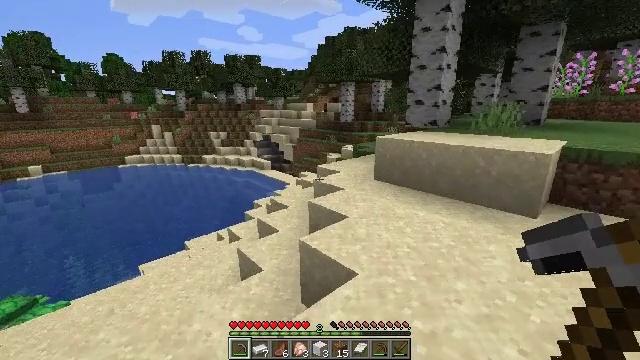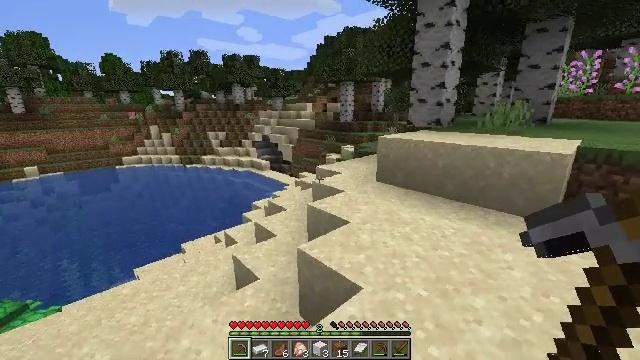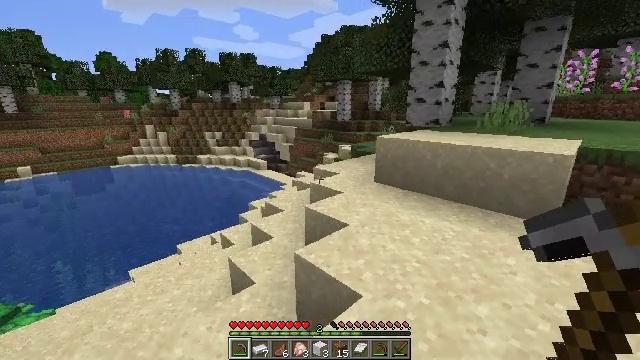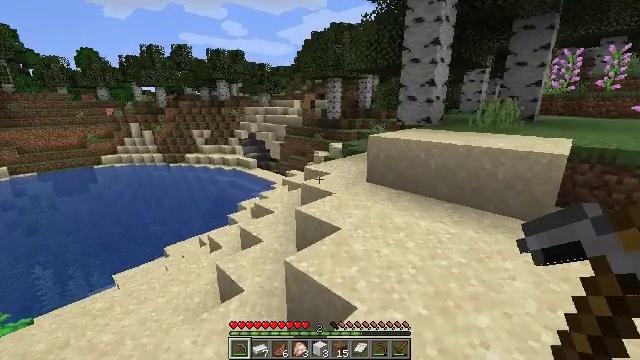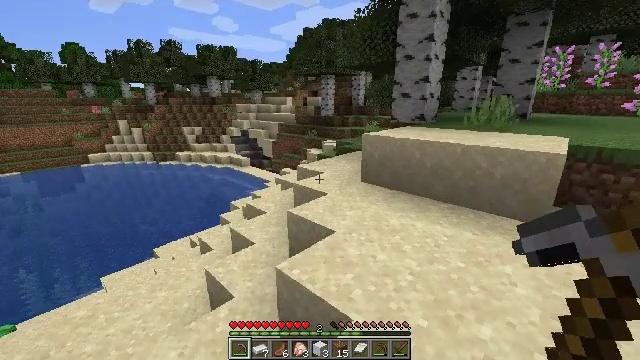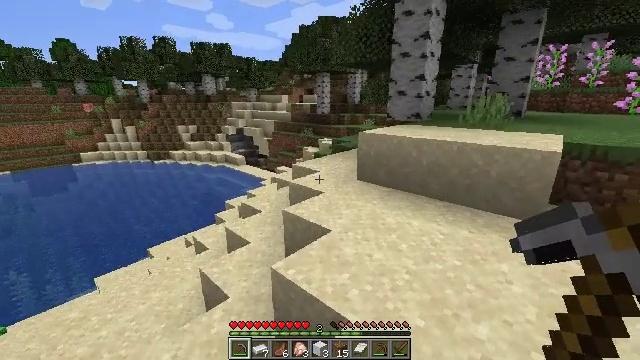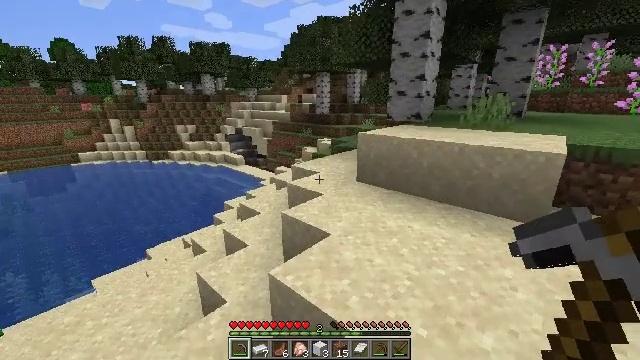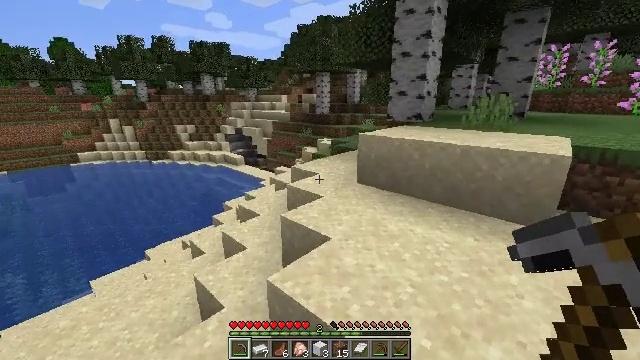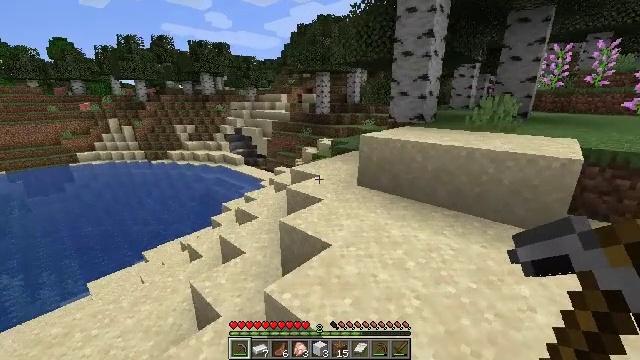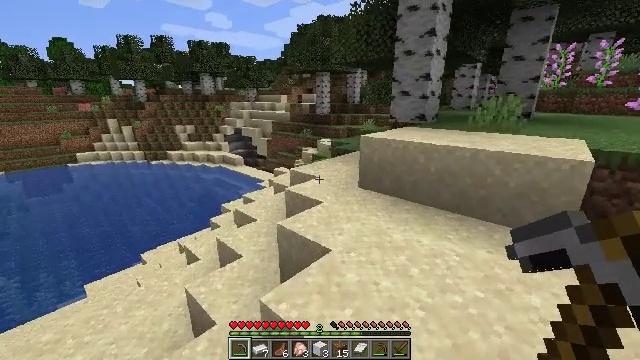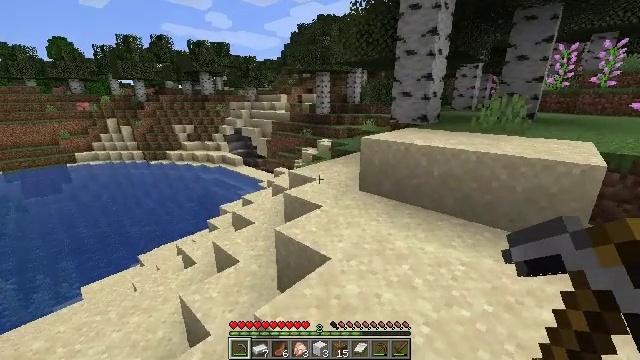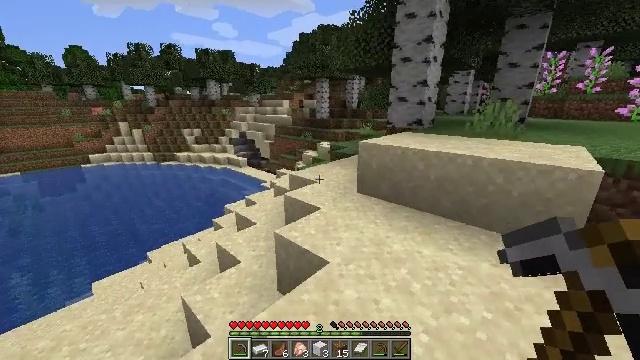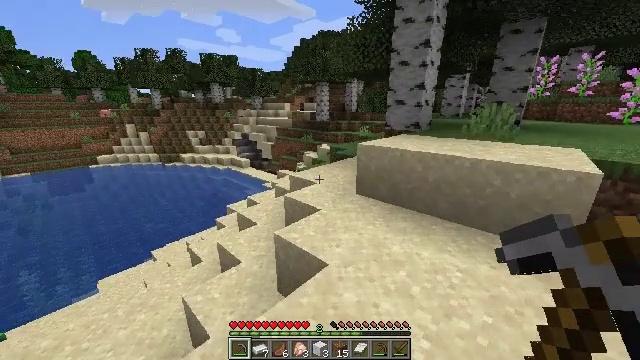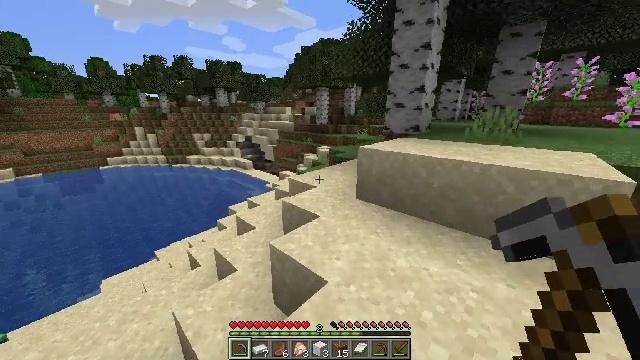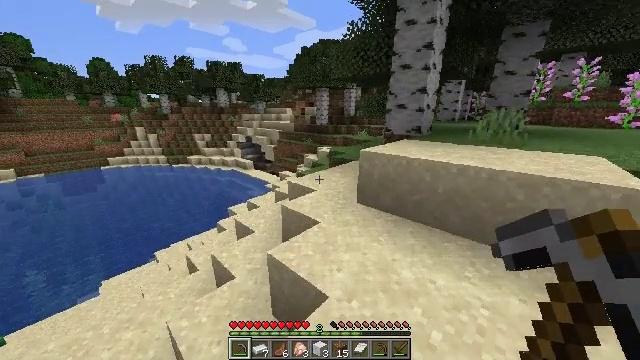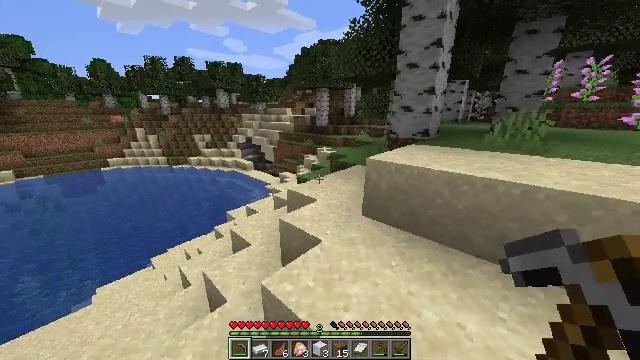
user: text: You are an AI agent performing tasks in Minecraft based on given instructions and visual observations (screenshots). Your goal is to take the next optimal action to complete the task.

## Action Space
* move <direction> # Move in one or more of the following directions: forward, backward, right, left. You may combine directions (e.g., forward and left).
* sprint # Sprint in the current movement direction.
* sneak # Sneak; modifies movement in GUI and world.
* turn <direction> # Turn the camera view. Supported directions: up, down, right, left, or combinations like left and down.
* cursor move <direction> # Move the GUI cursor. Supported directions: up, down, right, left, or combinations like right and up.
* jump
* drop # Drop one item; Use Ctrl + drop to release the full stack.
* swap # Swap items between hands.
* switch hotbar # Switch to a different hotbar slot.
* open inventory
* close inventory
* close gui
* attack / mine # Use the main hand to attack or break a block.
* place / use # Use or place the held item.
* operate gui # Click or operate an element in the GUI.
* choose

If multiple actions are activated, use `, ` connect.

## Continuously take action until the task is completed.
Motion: motion action
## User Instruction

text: Break the chest to retrieve items inside.
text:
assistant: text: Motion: move forward
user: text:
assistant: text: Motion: move forward
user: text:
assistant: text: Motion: turn right
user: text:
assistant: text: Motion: turn right
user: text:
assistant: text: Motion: no_op
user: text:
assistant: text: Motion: move forward
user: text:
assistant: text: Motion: move forward
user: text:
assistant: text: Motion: no_op
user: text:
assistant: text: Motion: no_op
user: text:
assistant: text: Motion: move forward
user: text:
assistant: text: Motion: move forward
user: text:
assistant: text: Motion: move forward
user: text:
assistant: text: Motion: move forward
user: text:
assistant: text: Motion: move forward
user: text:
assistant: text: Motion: move forward
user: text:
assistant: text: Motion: move forward
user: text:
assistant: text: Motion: move forward
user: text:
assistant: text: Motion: move forward
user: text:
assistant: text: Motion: move forward
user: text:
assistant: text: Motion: move forward
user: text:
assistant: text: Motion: move forward
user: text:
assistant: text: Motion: move forward
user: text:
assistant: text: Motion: move forward
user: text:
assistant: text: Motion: move forward, turn right
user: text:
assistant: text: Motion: move forward
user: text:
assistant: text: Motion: move forward
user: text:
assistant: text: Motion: move forward, turn right
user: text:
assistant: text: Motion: move forward, turn right
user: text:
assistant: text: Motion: move forward, turn right
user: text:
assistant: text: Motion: move forward, turn right